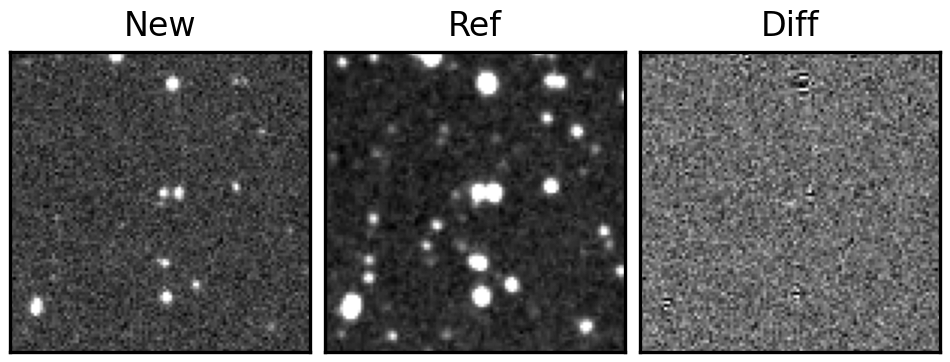
Label: real